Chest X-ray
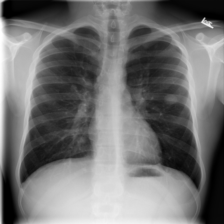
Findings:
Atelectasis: negative
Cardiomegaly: negative
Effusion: negative
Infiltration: negative
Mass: positive
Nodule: negative
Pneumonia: negative
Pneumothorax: negative
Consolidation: negative
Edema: negative
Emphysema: negative
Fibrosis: negative
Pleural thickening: negative
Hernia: negative